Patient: sex M, age 58
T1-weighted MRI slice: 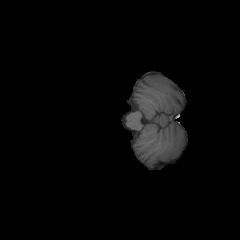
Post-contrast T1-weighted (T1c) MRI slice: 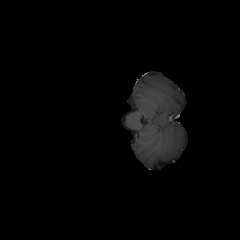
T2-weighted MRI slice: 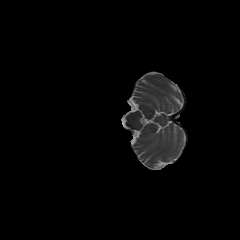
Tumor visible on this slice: no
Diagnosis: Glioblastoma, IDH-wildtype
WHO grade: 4